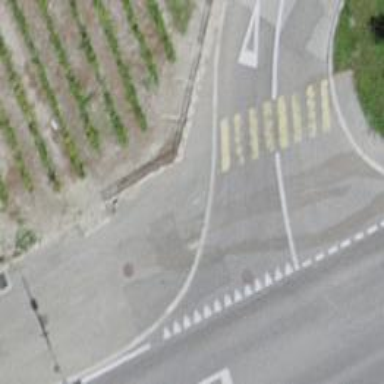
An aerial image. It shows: Marked crossing with zebra markings.